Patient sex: F
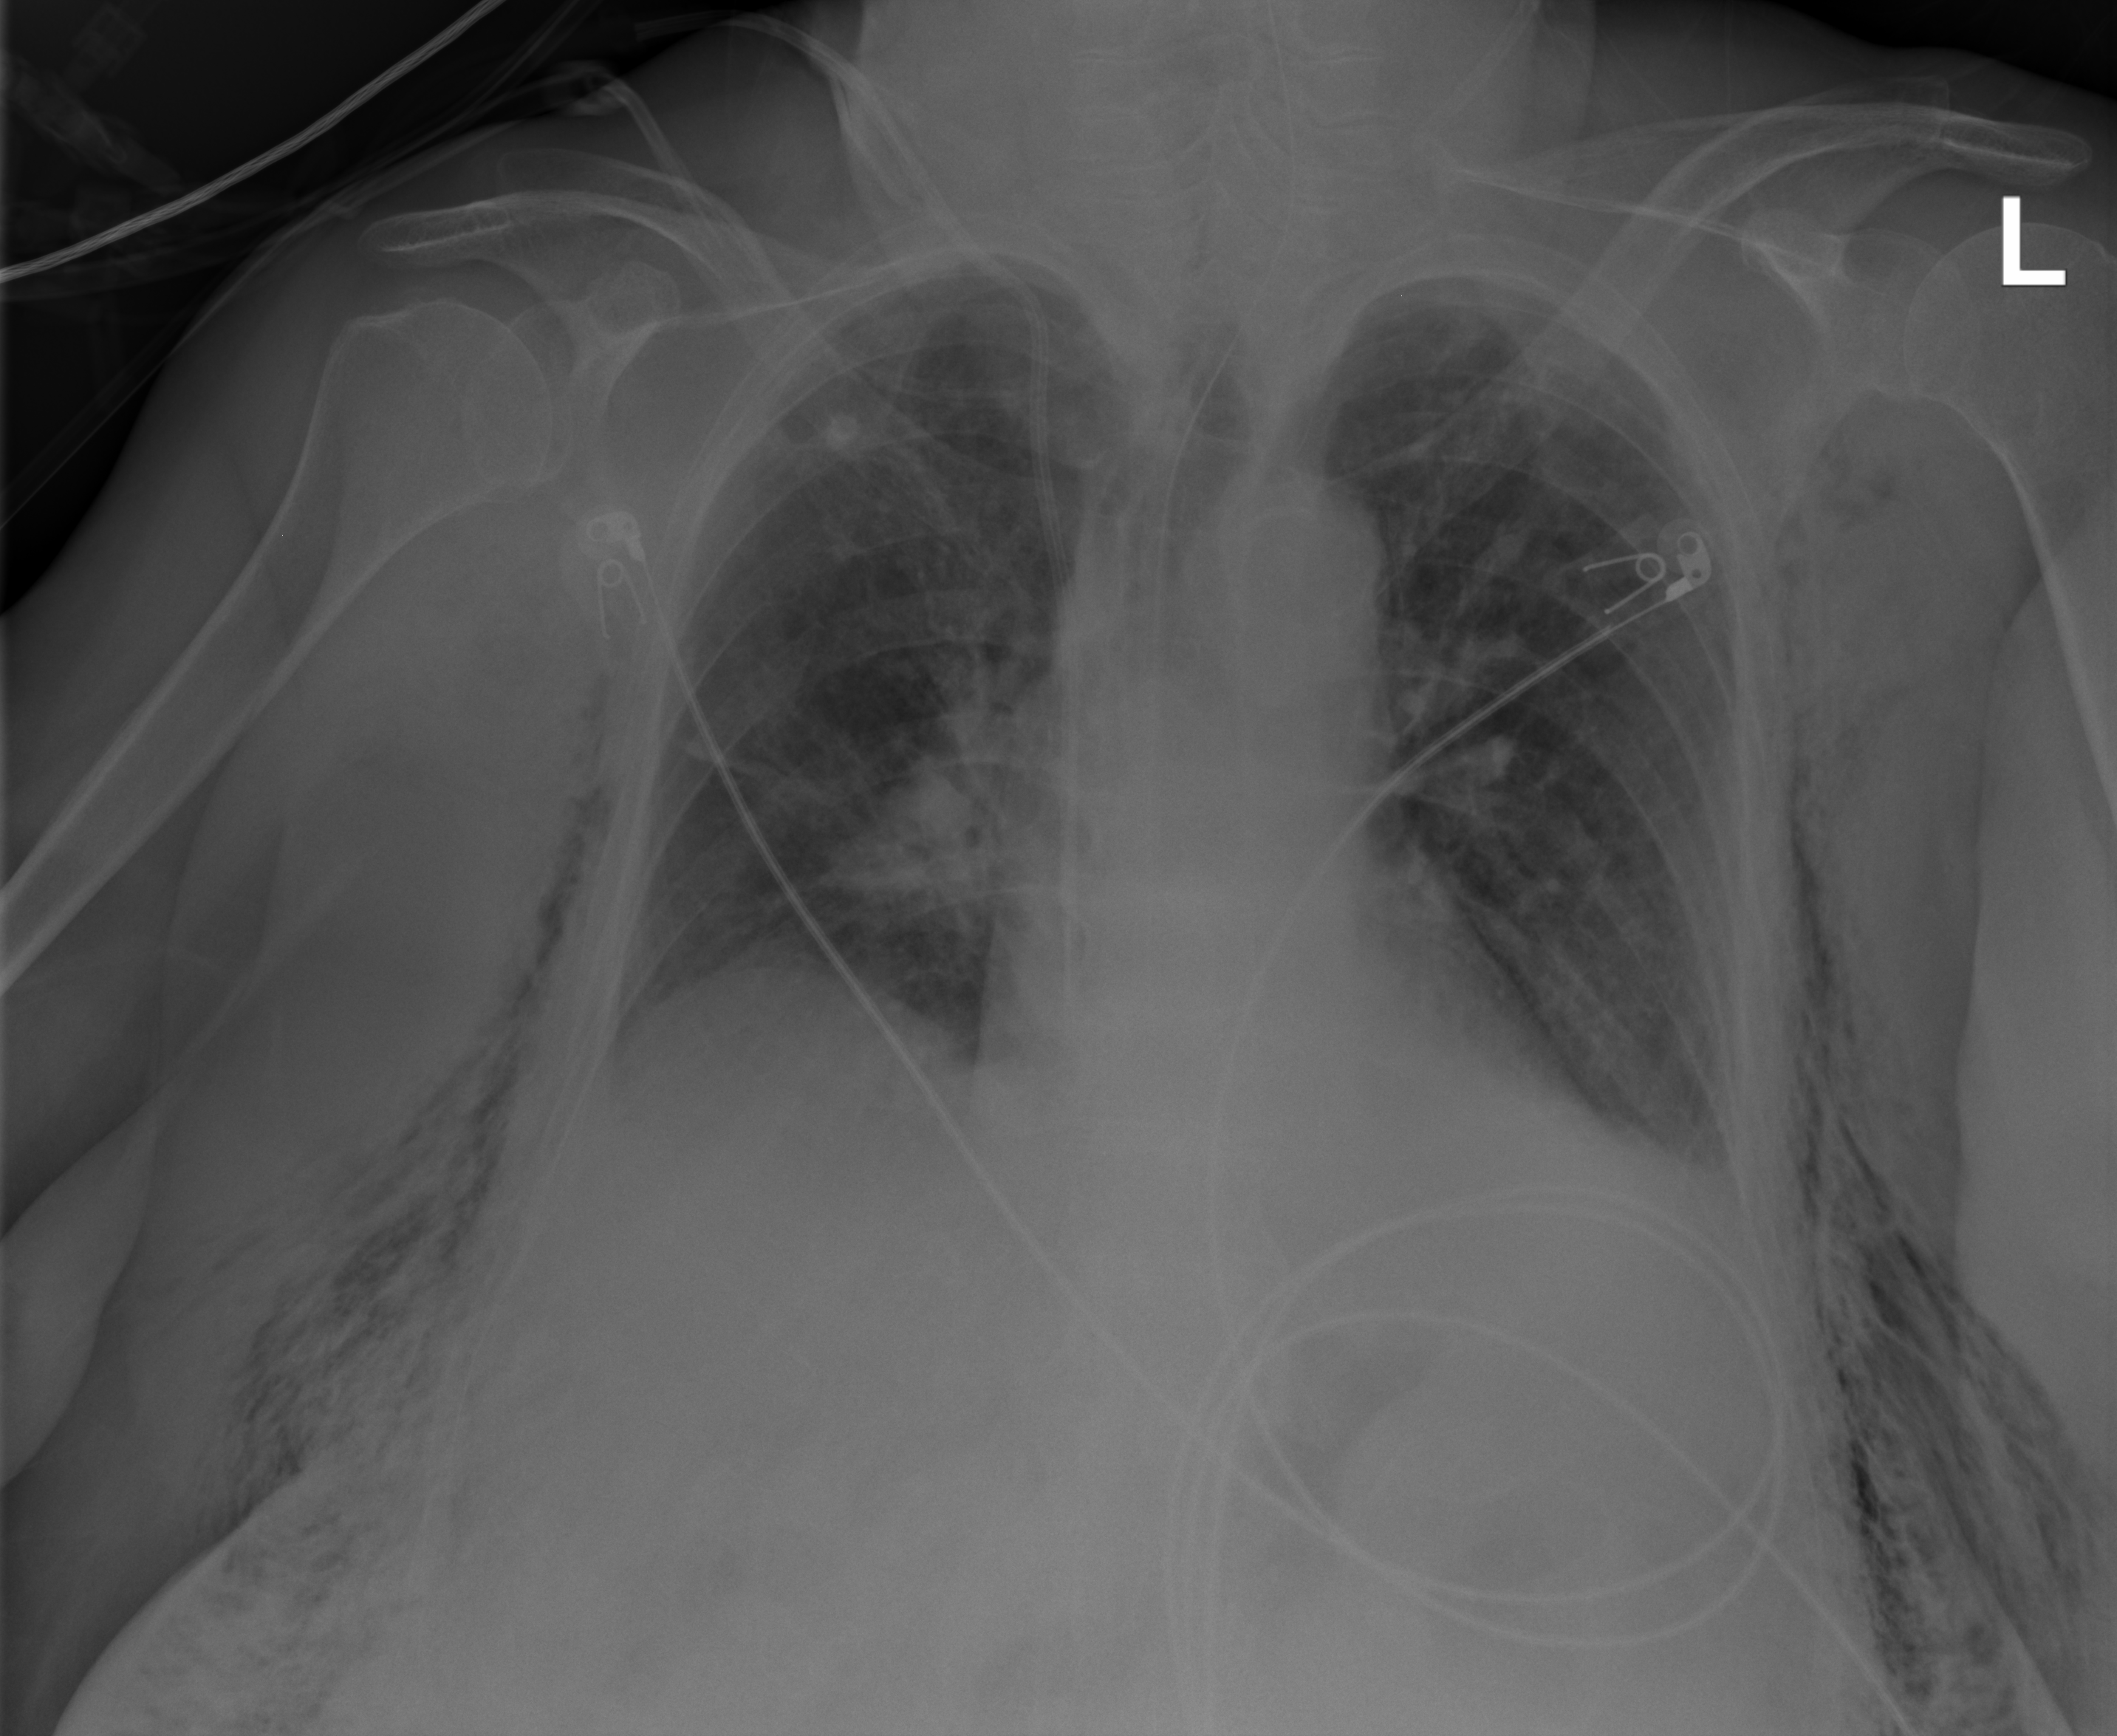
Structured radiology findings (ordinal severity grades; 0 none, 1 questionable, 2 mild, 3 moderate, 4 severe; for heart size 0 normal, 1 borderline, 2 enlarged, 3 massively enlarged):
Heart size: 0
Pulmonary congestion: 0
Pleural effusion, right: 0
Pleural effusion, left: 0
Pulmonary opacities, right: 2
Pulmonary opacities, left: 0
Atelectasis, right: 2
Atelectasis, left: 0